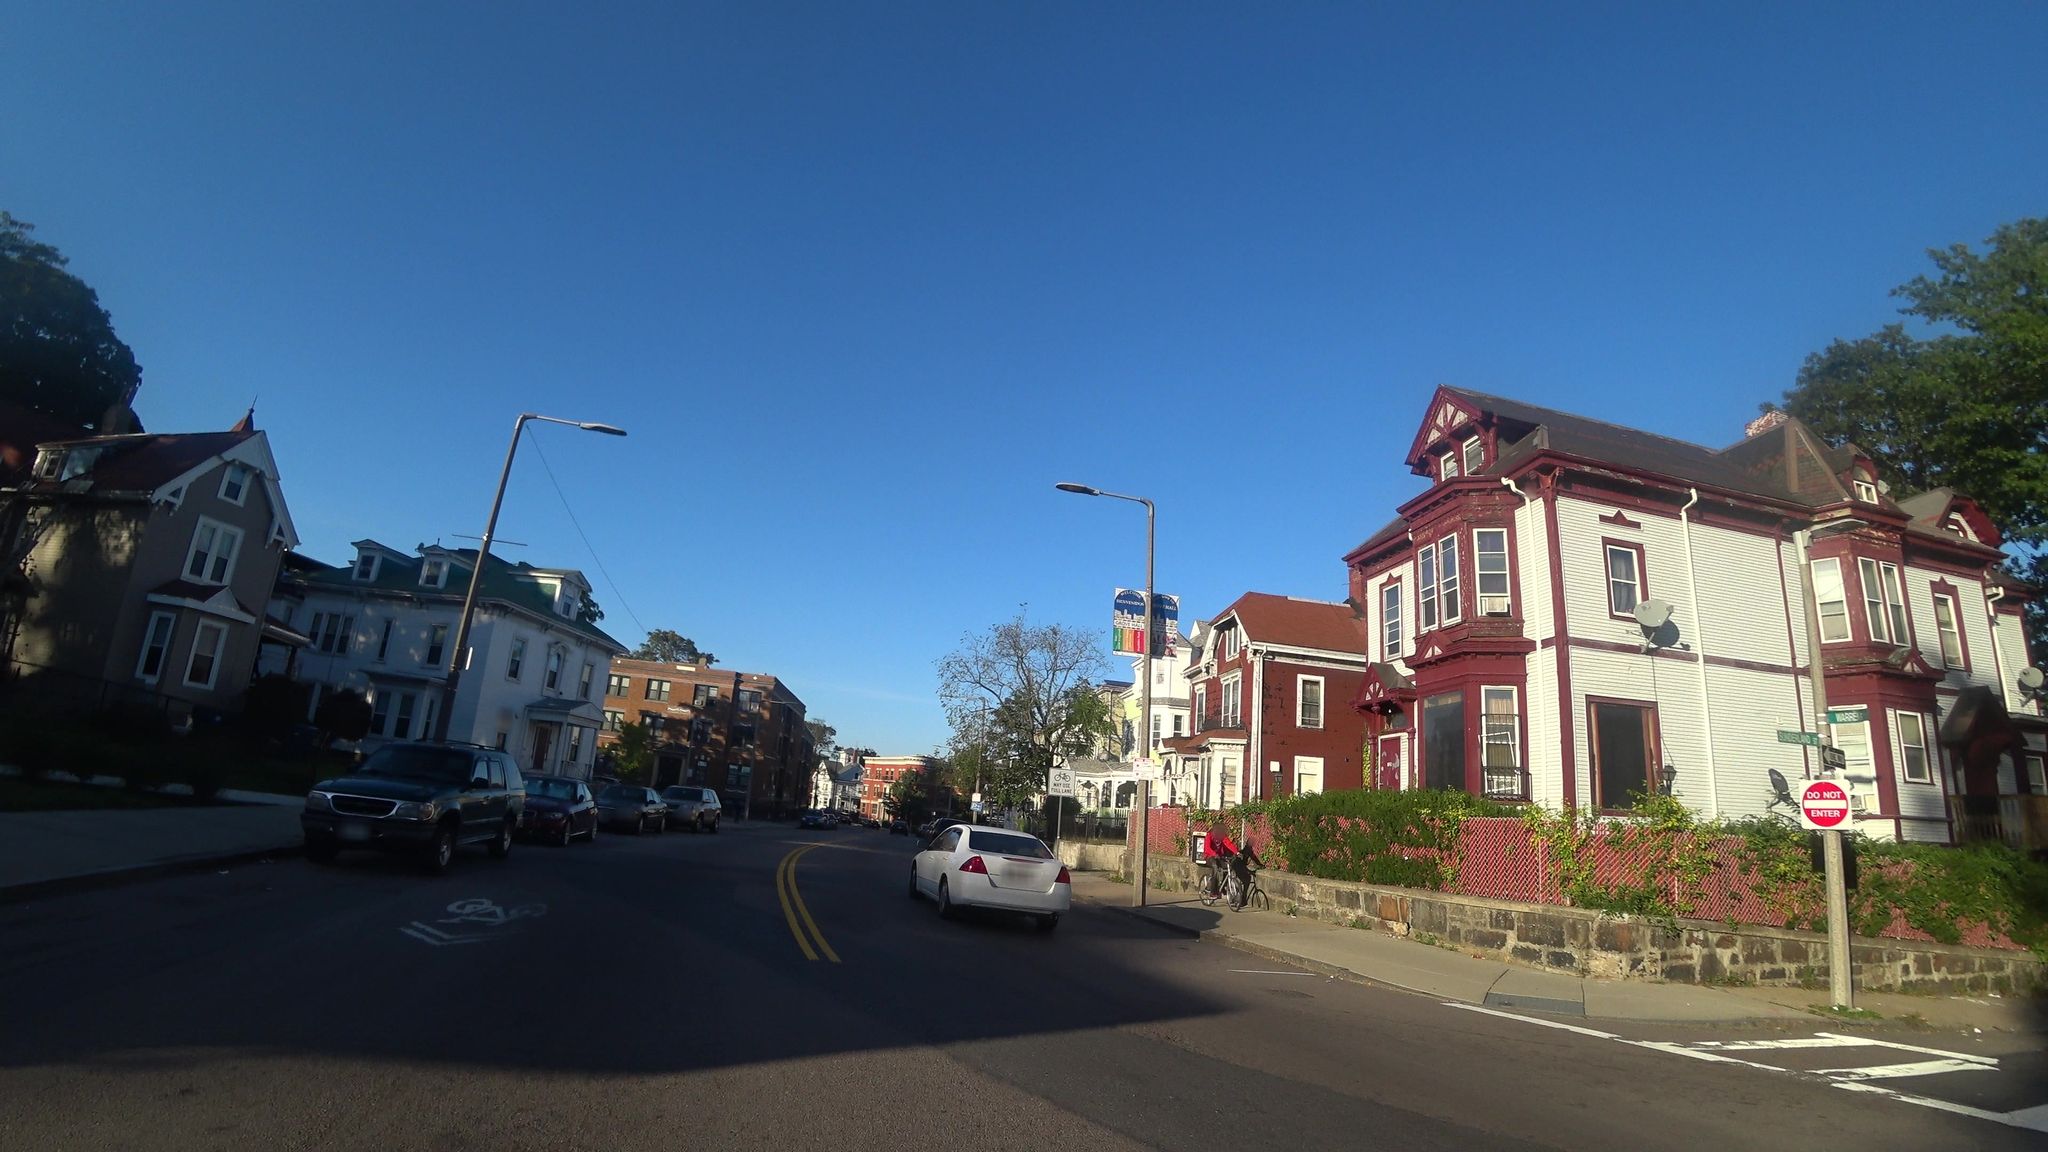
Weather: clear
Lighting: day
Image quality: good
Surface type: driving surface
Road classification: secondary
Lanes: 2
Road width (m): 17.1
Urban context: urban centre
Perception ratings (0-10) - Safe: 5.93, Lively: 9.2, Beautiful: 7.13, Boring: 5.24, Depressing: 1.47, Wealthy: 8.37